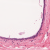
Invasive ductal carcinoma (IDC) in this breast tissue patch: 0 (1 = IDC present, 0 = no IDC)